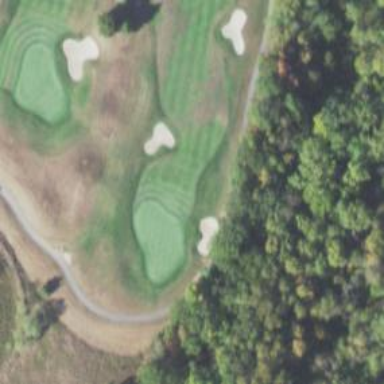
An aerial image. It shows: Golf fairway surrounded by grass.